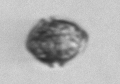
Label: Kryptoperidinium_triquetrum